Question: I'm new to this and still learning about how to build a simple BiLSTM model for my time series prediction, i somehow manage to create one and now i want to convert the model summary into a png file.
Here is my code
'''
from tensorflow.keras.models import Sequential
model_opendf=Sequential()
model_opendf.add(Bidirectional(LSTM(100, activation='relu', input_shape=(100,1))))
model_opendf.add(Dense(1))
model_opendf.compile(loss="mean_squared_error", optimizer="adam")
from keras.utils.vis_utils import plot_model
model_opendf.build(input_shape=(100,1))
model_opendf.summary()
plot_model(model_opendf, to_file='lstm_model.jpg')
'''
the result is like this

It feels empty, is there anything else that i can use to populate with plot_model? and how to convert the image instantly into png?
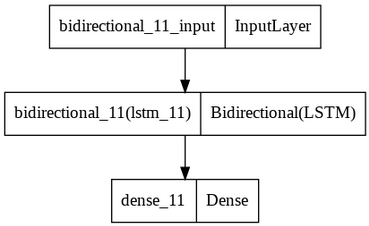
Answer: Here is a reference <URL> for plot_model, you can add show_shapes and show_layer_names like this:
'''
from keras.utils.vis_utils import plot_model
model_opendf.build(input_shape=(100,1))
model_opendf.summary()
plot_model(model_opendf, to_file='lstm_model.png', show_shapes=True, show_layer_names=True)
'''
And if you want to convert the output from jpg to png, or any other image file, you can just type the image format you want in this case, change it from jpg to png.
Your model should looks like this: